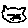
Label: cat